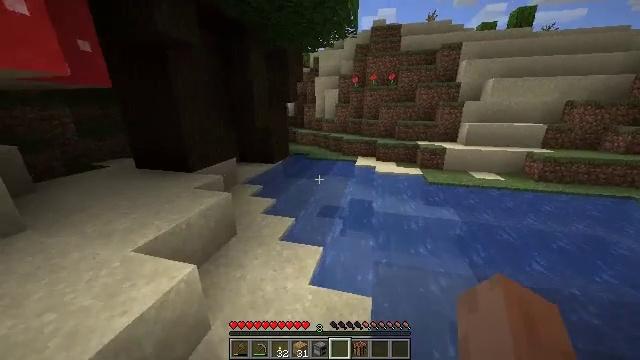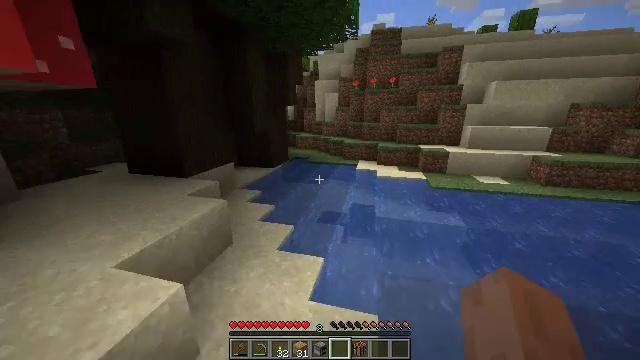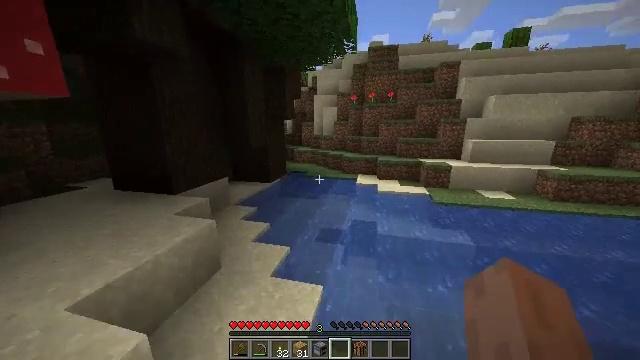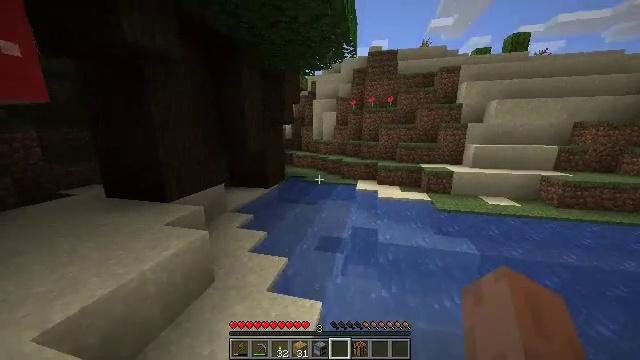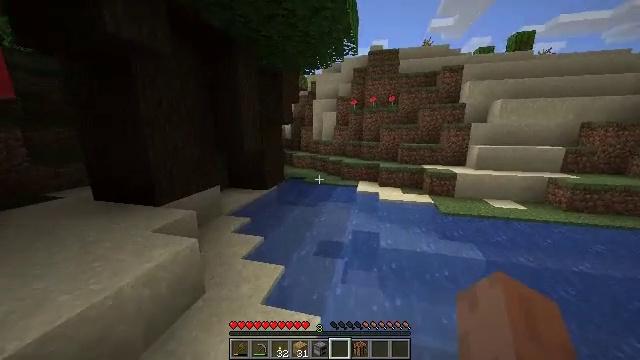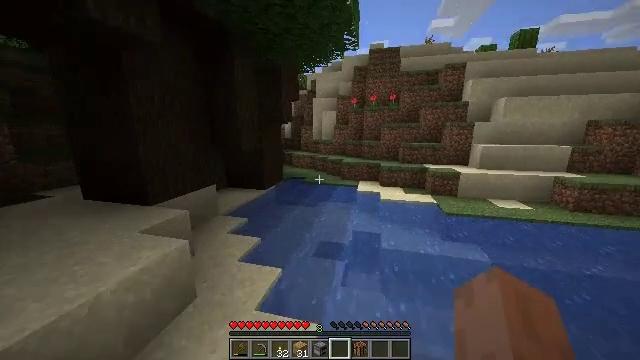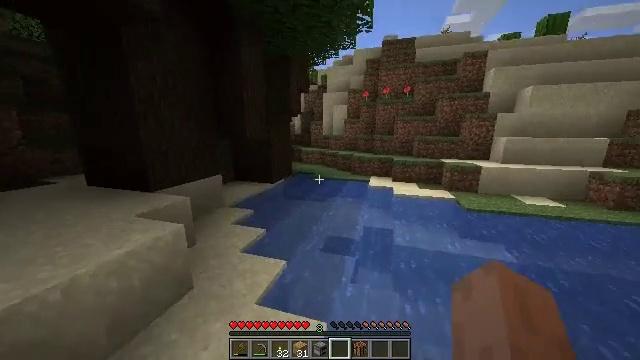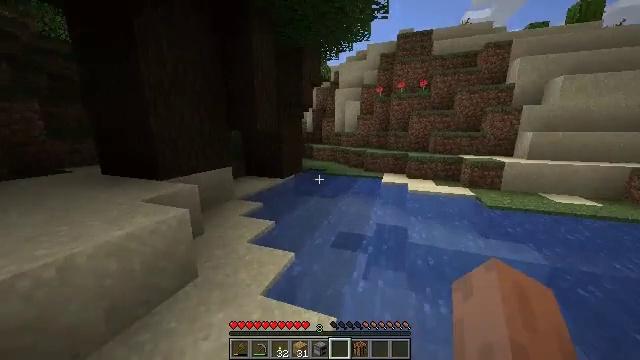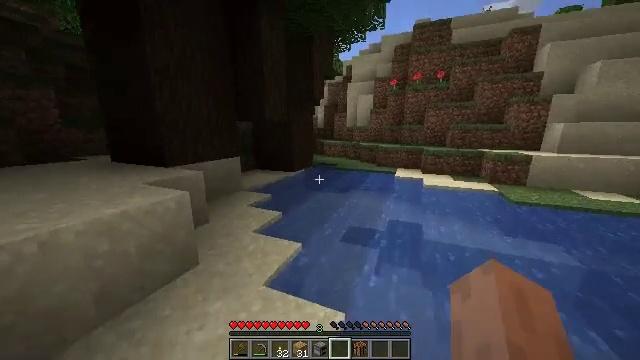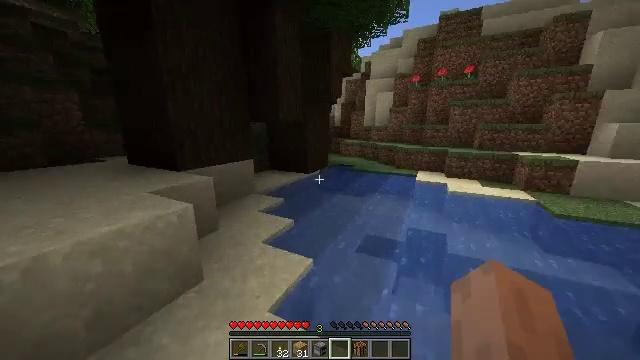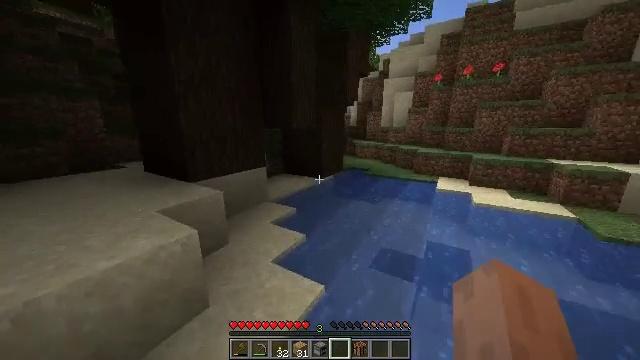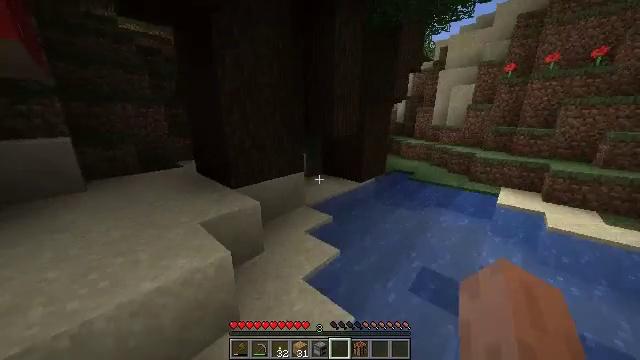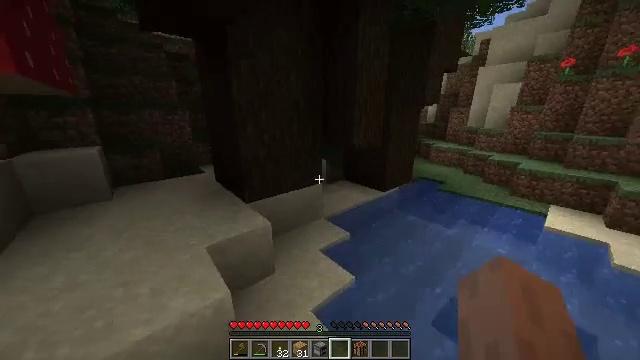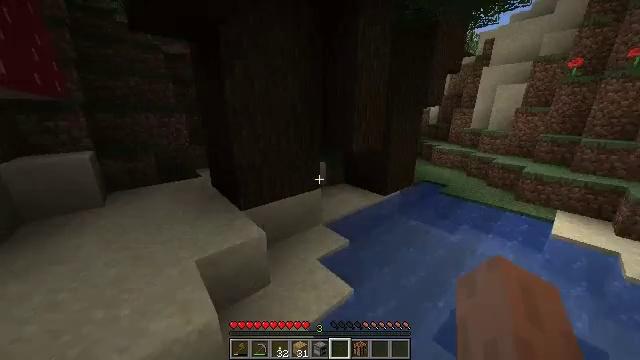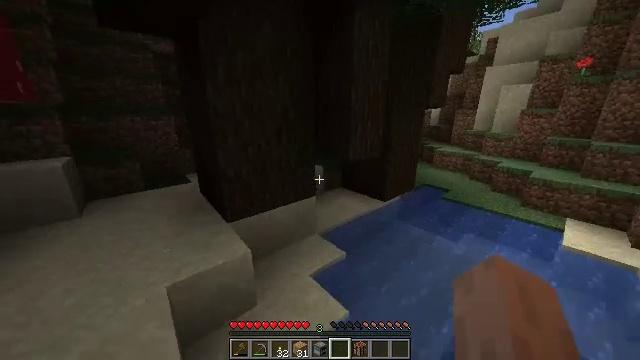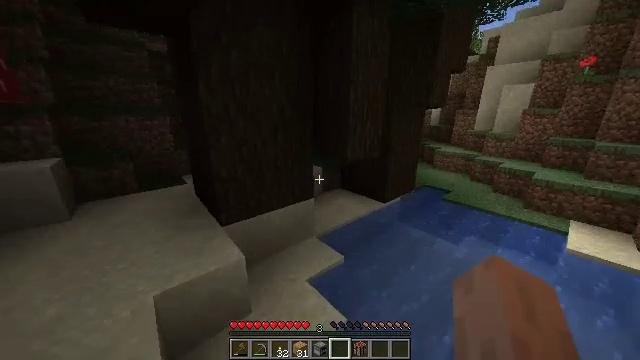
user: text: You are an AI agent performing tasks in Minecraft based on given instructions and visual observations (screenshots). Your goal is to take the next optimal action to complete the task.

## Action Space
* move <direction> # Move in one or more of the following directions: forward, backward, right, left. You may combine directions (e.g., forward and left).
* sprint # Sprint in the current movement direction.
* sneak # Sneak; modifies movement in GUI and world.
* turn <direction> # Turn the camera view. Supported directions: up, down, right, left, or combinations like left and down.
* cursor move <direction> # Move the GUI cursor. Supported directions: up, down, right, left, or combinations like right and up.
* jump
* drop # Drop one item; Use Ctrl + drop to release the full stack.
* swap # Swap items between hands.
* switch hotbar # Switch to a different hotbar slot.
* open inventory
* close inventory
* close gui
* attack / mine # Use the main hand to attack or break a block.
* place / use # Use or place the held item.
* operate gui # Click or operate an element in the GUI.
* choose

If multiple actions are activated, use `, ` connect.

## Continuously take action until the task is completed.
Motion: motion action
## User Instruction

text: Mine the red mushroom block in the forest.
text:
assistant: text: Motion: move forward, sprint
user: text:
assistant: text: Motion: move forward, sprint, turn up
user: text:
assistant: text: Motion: move forward, sprint, turn up
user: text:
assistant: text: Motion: move forward, sprint
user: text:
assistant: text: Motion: move forward, sprint
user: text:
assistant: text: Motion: move forward, sprint, turn left, jump
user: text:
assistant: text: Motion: move forward, sprint, turn left, jump
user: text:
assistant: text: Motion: move forward, sprint, turn left, jump
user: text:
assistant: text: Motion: move forward, sprint, turn left, jump
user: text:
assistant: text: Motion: move forward, sprint, turn left, jump
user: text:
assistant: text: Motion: move forward, sprint, turn left and down, jump
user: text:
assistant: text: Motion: move forward, sprint, turn left and down, jump
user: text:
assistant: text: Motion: move forward, sprint, jump
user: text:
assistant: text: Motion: move forward, sprint, jump
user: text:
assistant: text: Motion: move forward, sprint, jump
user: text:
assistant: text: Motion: move forward, sprint, jump
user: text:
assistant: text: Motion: move forward, sprint, jump
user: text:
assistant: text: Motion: move forward, sprint, jump
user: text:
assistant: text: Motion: move forward, sprint, turn right and down
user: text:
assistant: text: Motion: move forward, sprint, turn right and down
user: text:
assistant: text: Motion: move forward, sprint, turn right
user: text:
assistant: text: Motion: move forward, sprint, turn right and down
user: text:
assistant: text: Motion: move forward, sprint, turn right, jump
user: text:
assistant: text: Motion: move forward, sprint, turn right, jump
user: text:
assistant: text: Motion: move forward, sprint, turn right, jump
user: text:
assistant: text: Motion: move forward, sprint, turn right, jump
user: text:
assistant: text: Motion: move forward, sprint, jump
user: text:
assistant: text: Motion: move forward, sprint, jump
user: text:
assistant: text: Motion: move forward, sprint, jump
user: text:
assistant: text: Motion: move forward, sprint, jump